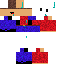
A male human skin with medium skin, wearing brown long hair dressed in a blue hoodie and red pants, featuring a closed mouth.